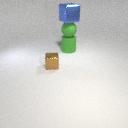
large green rubber cylinder below large green rubber sphere